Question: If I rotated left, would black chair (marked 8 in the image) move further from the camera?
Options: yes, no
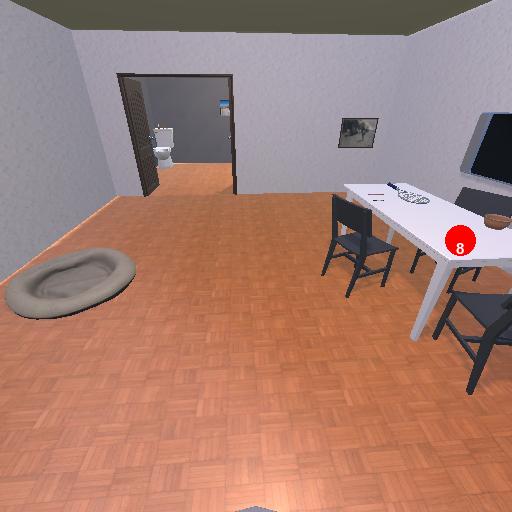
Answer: yes